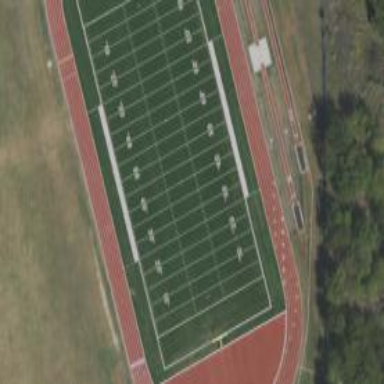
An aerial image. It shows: Pitch for American football.